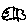
Label: fish